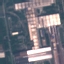
Land use / land cover class: Industrial